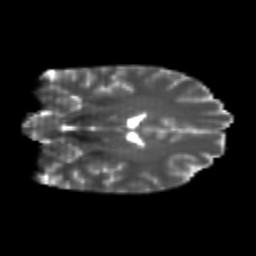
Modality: T2w
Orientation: coronal
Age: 20
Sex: female
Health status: healthy
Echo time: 0.074 s